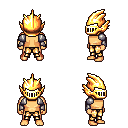
a pixel art fantasy rpg character, male body template, human, tanned skin, steel arm armor, gold greaves, black short mohawk hairstyle, gold helm, four views (front, back, left, right), 2x2 character sprite sheet, small pixel art, hard edges, no anti-aliasing